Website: macys
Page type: payment
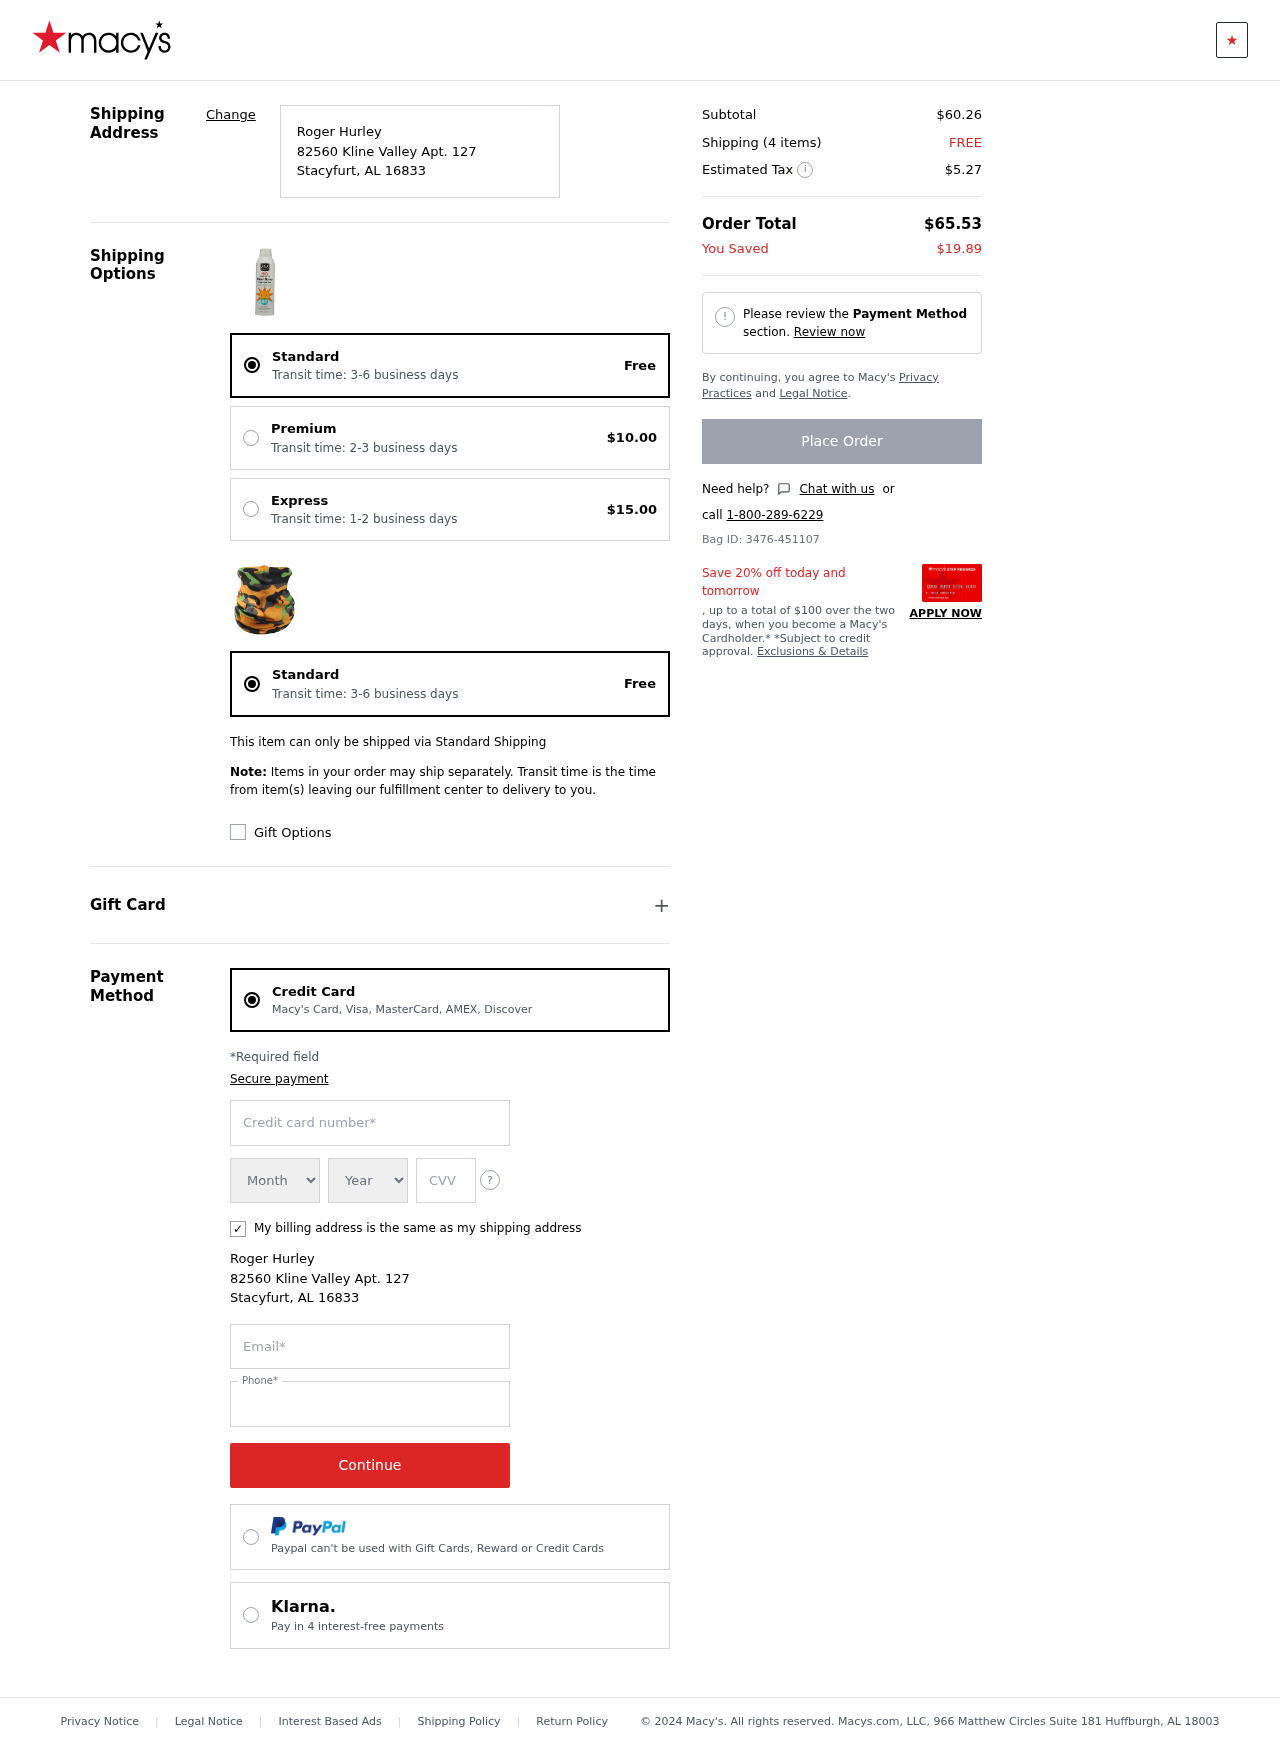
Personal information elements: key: PII_CARD_CVV
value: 397
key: PII_CARD_EXPIRY_MONTH
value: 04
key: PII_CARD_EXPIRY_YEAR
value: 29
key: PII_CARD_NUMBER
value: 6011 7976 8630 9860
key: PII_CITY
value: Stacyfurt
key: PII_EMAIL
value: roger_hurley@yahoo.com
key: PII_FULLNAME
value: Roger Hurley
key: PII_PHONE
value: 4775134160
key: PII_POSTCODE
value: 16833
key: PII_STATE_ABBR
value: AL
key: PII_STREET
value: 82560 Kline Valley Apt. 127
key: PII_FULLNAME2
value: Roger Hurley
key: PII_STREET2
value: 82560 Kline Valley Apt. 127
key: PII_CITY2
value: Stacyfurt
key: PII_STATE_ABBR2
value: AL
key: PII_POSTCODE2
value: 16833
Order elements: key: ORDER_DELIVERY_DATE
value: Transit time: 3-6 business days
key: ORDER_SHIPPING_STANDARD
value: Free
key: ORDER_SHIPPING_PREMIUM
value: $10.00
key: ORDER_SHIPPING_EXPRESS
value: $15.00
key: ORDER_DELIVERY_DATE2
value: Transit time: 3-6 business days
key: ORDER_SHIPPING_STANDARD2
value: Free
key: ORDER_SUBTOTAL
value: $60.26
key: ORDER_NUM_ITEMS
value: Shipping (4 items)
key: ORDER_SHIPPING_COST
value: FREE
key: ORDER_TAX
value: $5.27
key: ORDER_TOTAL
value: $65.53
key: ORDER_SAVINGS
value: $19.89
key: ORDER_ID
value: Bag ID: 3476-451107